Question: '''
node version: v4.4.4
npm version: 3.9.2
ionic version (app): 2.0.0-beta.7
amqplib version: 0.4.1
'''
I am currently trying to develop an app using Ionic 2 framework and I have decided to introduce messaging in my app by using RabbitMQ within <URL> for any further reference.
1. First of all, I installed the library manually using npm install https://github.com/squaremo/amqp.node.git because the release version from npm is outdated.
2. After that, I added the Typescript definitions for the library via typings install dt~amqplib --global --save.
3. I created a new page for my app called Page2 where the library is imported... import * as amqp from 'amqplib/callback_api';
[...]
... and used to connect to the server... [...]
setConnection() {
amqp.connect(this.connectionUrl, (err: any, connection: amqp.Connection) => {
this.connection = connection;
this.connection.createChannel((err: any, channel: amqp.Channel) => {
this.channel = channel;
this.channel.assertExchange(this.exchange, 'topic', { durable: false });
});
});
}
[...]
4. The problem comes when I try to run it (I have done it using both an emulator and a native device running Android). If I try to hit the Set connection button, I get the following error:

The error is linked to the line 'sock = require('net').connect(sockopts, onConnect);' of <URL> module in the library or is it a misconfiguration I made somewhere in my app?, thanks in advance.
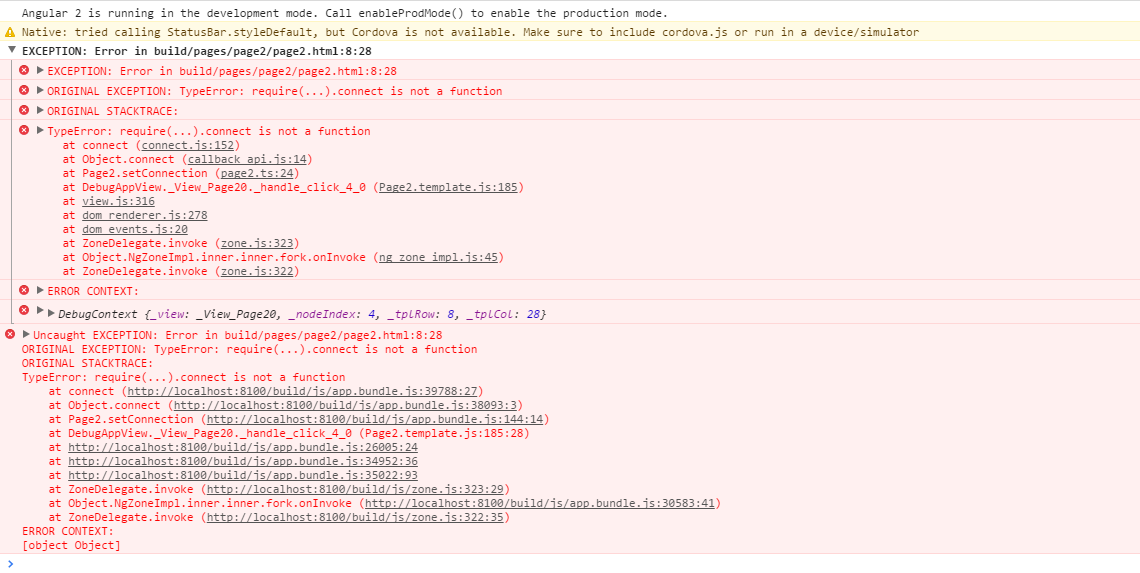
Answer: There is no nodeJS server in an ionic app that your library can use.